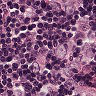
Metastatic tissue present: yes